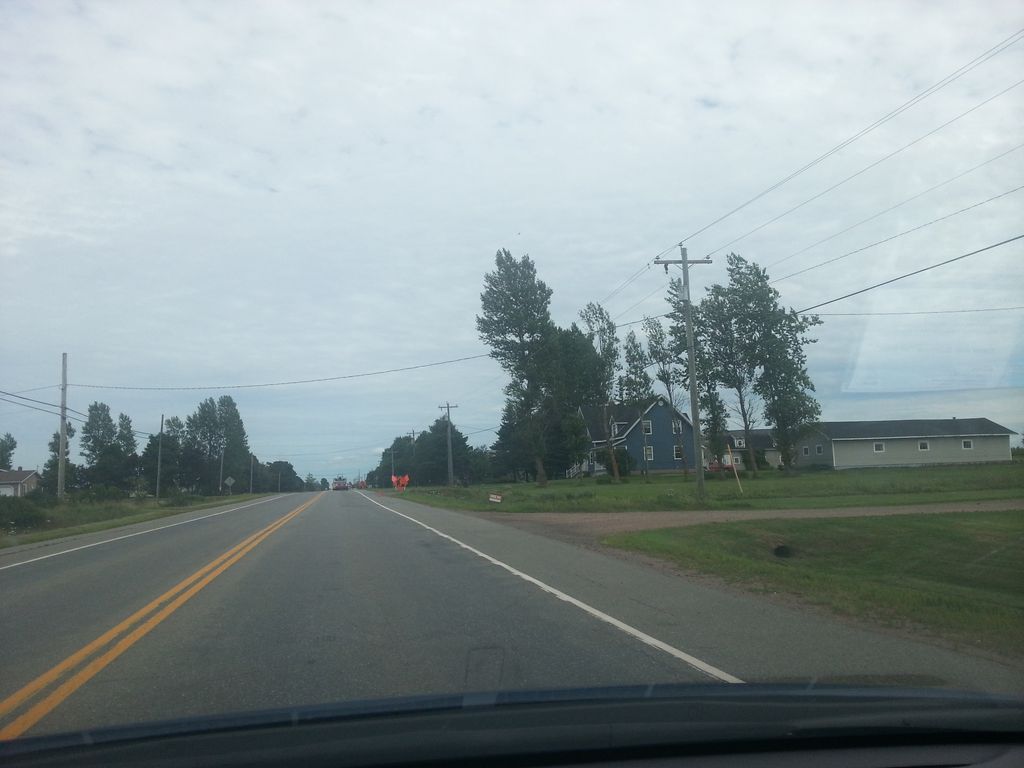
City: charlottetown